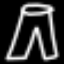
Label: pants